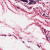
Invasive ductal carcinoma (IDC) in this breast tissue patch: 0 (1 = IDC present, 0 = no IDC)